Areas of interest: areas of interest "New Leap Shopping Mall"
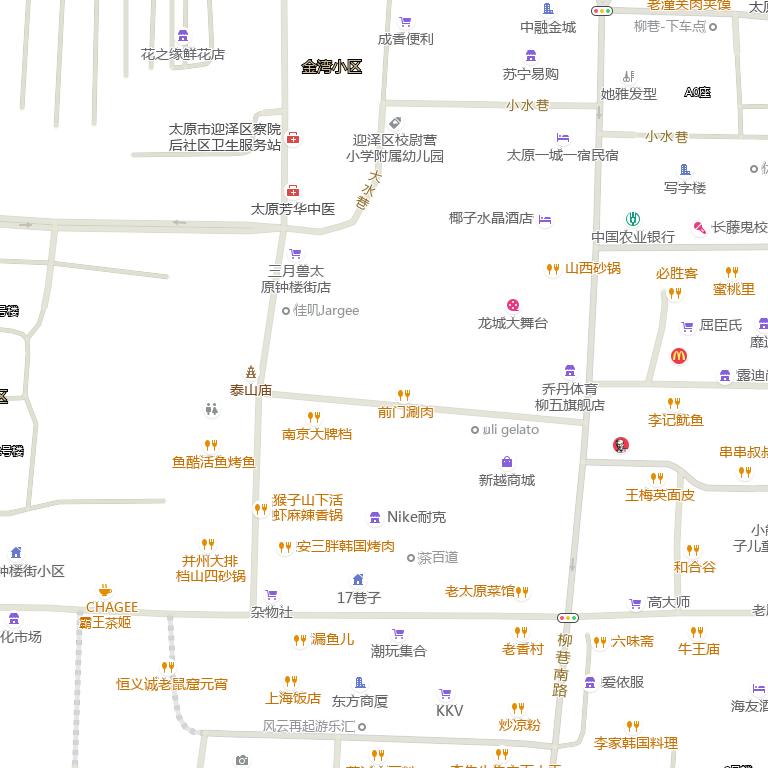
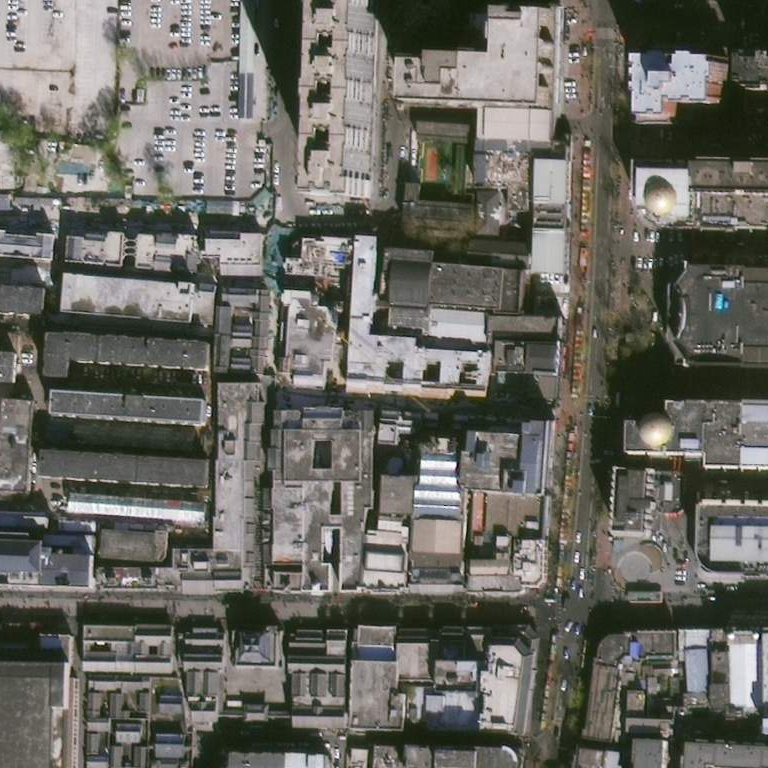